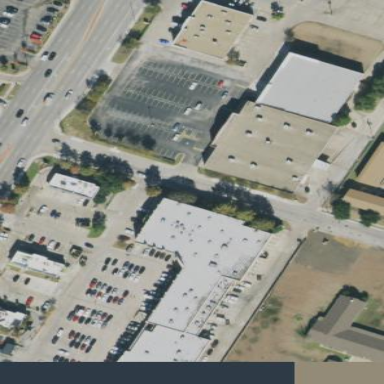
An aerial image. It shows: Retail building.